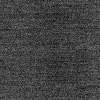
Atmospheric dust classification: dusty